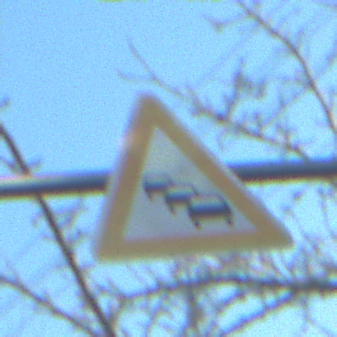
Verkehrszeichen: Stau
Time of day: MorningAfternoon
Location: Outdoor (Nature)
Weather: Clear
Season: NotSpecified
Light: Natural